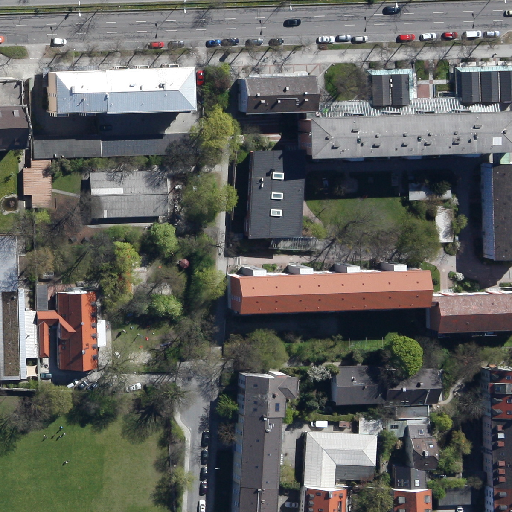
Referring expression: car